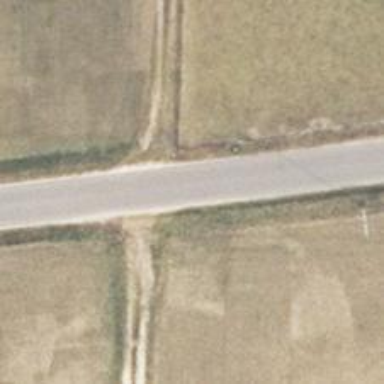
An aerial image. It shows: Grass track road with grade 5 tracktype.